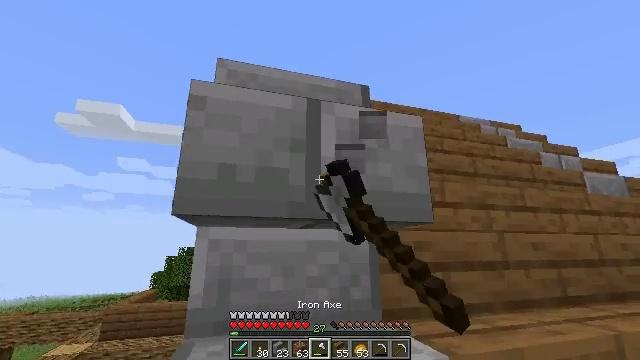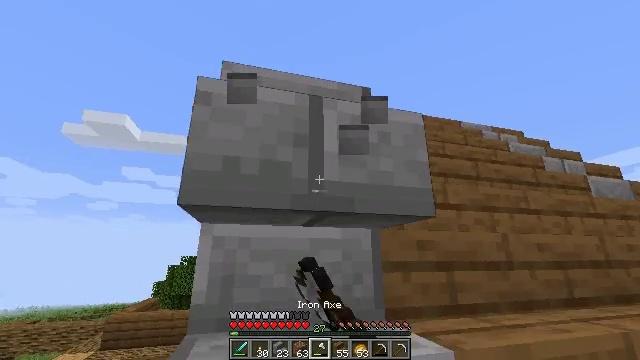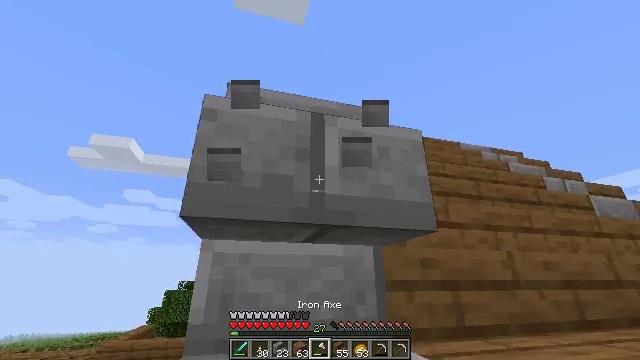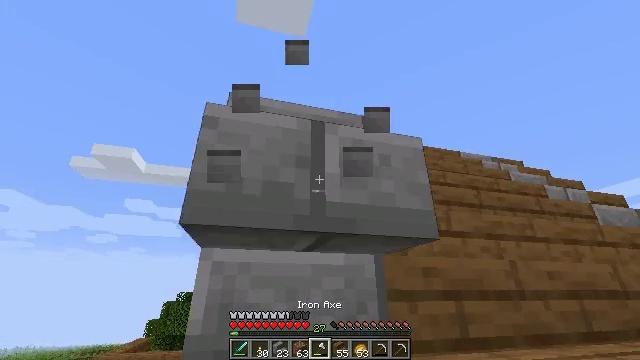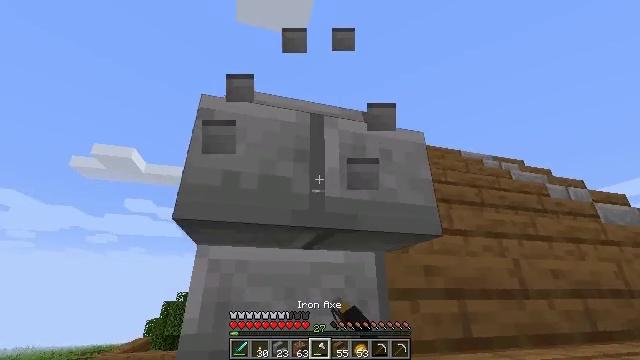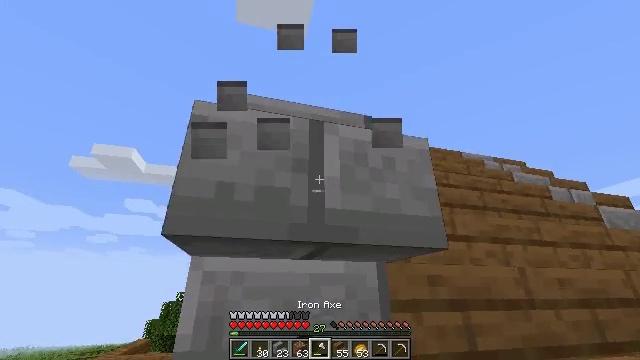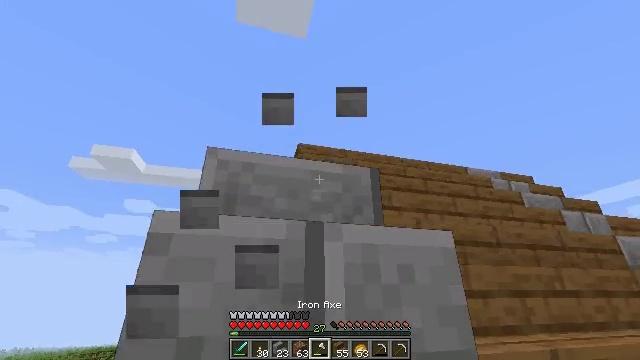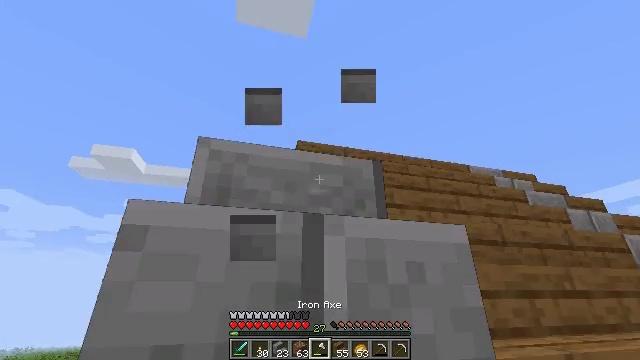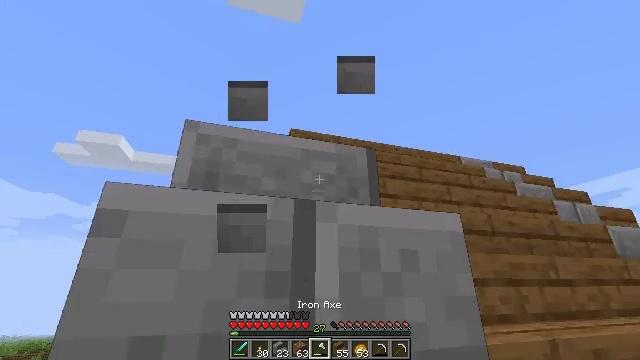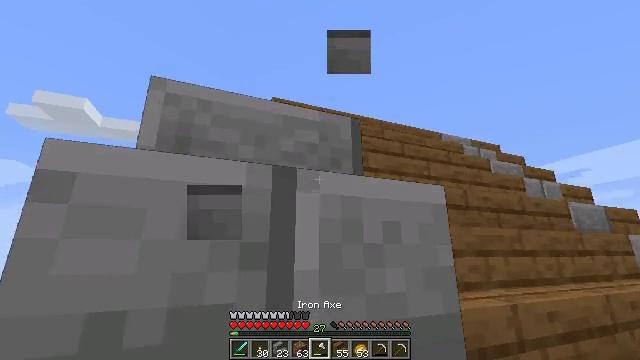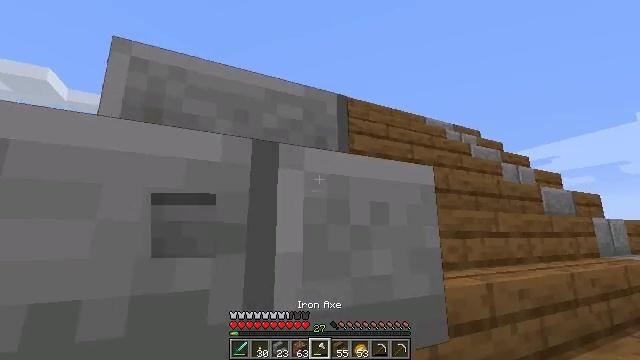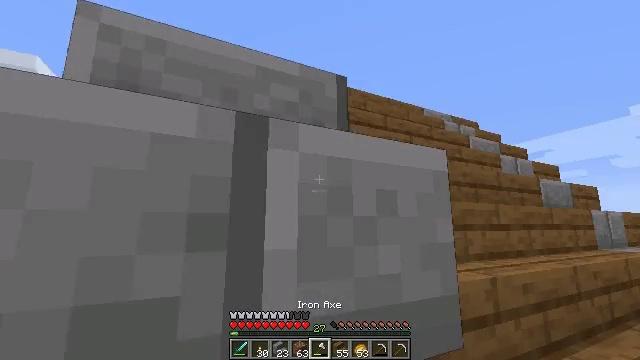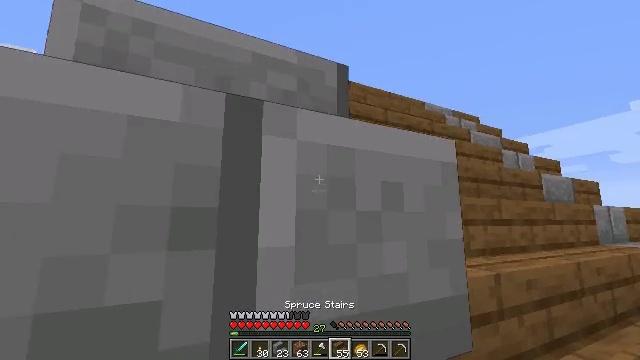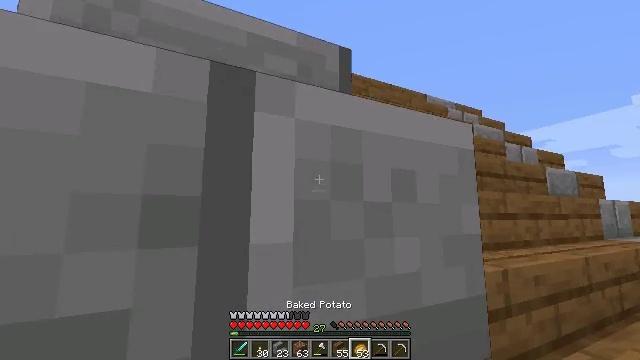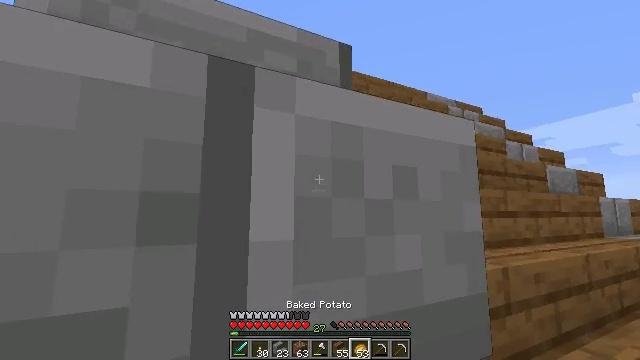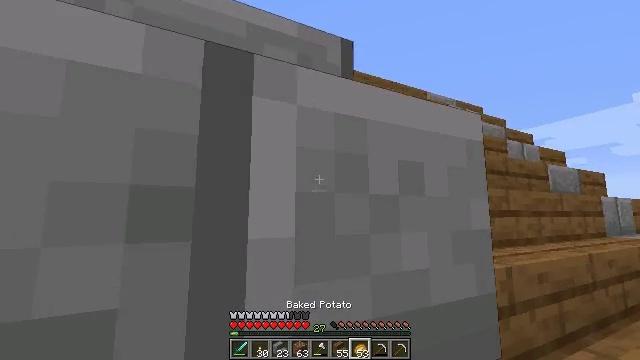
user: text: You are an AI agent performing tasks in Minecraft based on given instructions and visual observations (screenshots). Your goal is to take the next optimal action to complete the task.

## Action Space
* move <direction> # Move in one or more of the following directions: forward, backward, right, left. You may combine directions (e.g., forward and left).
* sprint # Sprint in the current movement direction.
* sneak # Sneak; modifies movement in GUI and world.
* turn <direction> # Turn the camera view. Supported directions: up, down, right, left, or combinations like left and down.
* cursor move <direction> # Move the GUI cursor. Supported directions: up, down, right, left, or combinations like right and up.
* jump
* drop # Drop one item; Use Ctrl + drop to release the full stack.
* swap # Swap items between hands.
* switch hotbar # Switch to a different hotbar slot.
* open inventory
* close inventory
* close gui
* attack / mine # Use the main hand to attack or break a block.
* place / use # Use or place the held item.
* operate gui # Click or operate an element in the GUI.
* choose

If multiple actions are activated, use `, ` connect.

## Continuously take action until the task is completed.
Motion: motion action
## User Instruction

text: Attack the stone brick stairs to gather it.
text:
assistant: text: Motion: sneak, turn up, attack / mine
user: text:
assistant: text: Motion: sneak, turn up, attack / mine
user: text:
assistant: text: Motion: move forward, sneak, turn up, attack / mine
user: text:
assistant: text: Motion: move forward, sneak, attack / mine
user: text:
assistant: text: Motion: move forward, sneak, attack / mine
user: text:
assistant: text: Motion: move forward, sneak
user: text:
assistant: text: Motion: move forward, sneak
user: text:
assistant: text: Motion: move forward, sneak, turn right and down
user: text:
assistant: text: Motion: move forward, sneak, turn right and down
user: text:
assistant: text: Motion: move forward, sneak, turn right and down
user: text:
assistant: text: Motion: move forward, sneak, turn down
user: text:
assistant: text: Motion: move forward, sneak, turn down
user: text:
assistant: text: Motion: sneak, turn down
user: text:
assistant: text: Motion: sneak
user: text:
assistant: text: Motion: sneak
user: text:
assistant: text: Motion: sneak
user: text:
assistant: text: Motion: sneak, turn left
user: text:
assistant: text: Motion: sneak, turn left
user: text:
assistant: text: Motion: sneak, turn left
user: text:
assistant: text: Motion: sneak, turn left
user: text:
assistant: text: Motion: sneak, turn left
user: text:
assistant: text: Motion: sneak
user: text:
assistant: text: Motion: sneak
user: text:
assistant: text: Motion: sneak
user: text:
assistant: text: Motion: sneak
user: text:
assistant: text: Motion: sneak, attack / mine
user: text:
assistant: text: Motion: sneak, attack / mine
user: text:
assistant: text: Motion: sneak, attack / mine
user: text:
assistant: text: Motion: sneak, attack / mine
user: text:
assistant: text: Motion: sneak, attack / mine